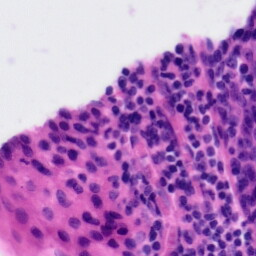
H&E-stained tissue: Tonsil